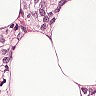
Metastatic tissue present: yes